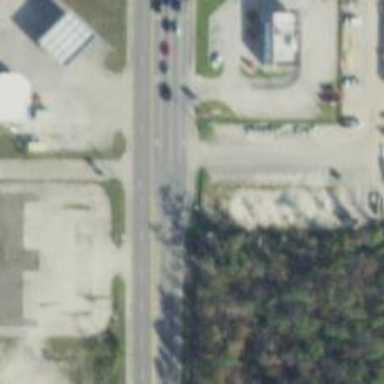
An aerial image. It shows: Unmarked crossing on the road.